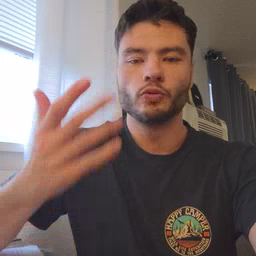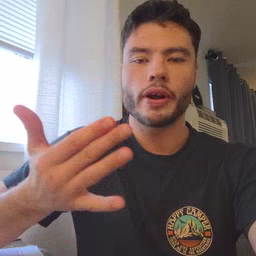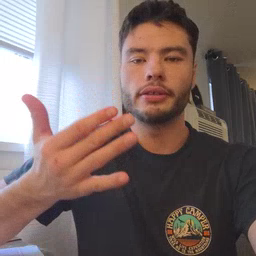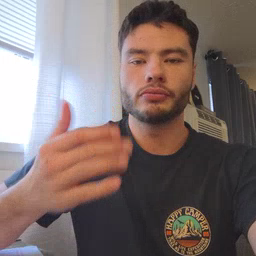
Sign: wait